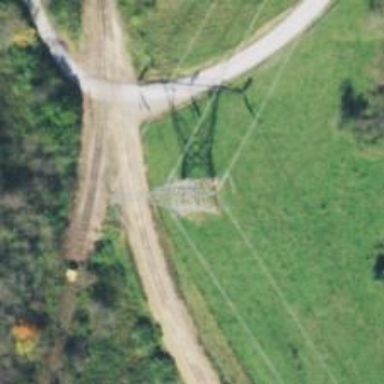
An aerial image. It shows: Lattice structure tower used for power transmission.